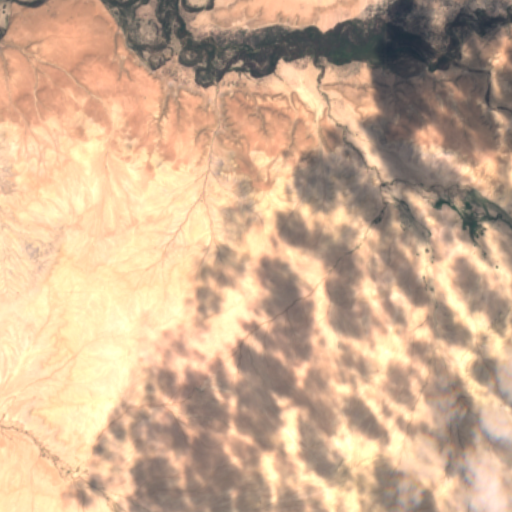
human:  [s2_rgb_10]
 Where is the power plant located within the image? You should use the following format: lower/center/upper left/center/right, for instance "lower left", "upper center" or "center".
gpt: There is no power plant in the image.